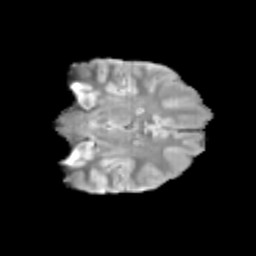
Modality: T2w
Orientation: coronal
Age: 12
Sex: female
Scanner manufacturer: siemens
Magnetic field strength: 3 T
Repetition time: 3.8 s
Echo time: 0.07 s